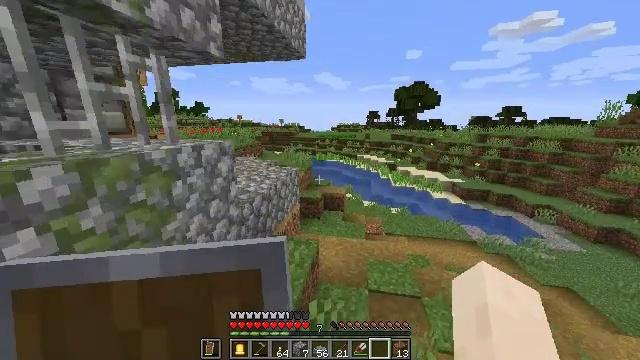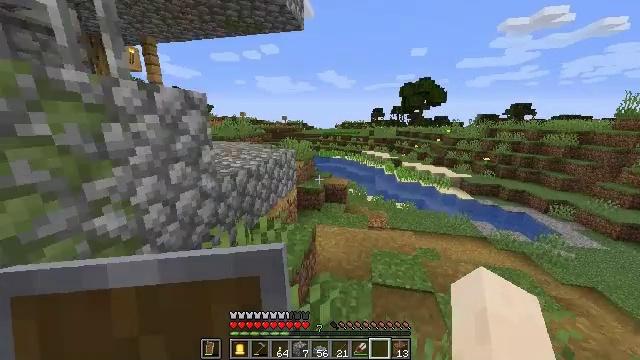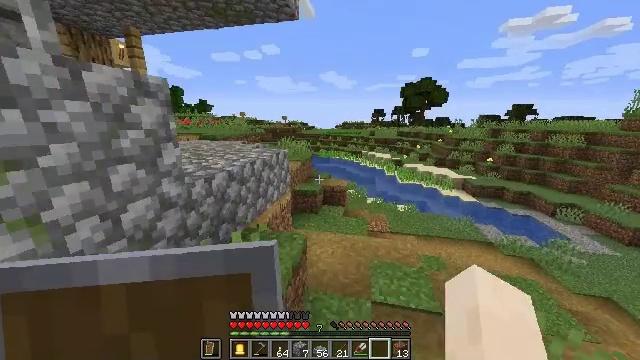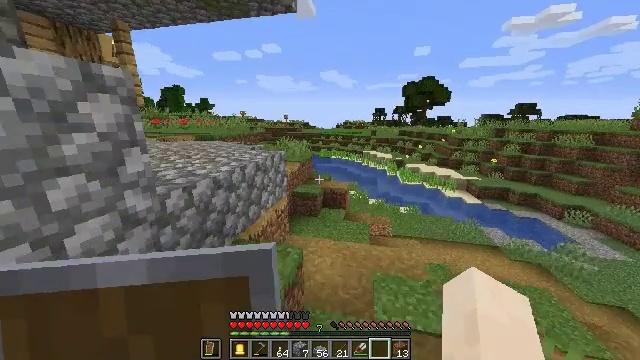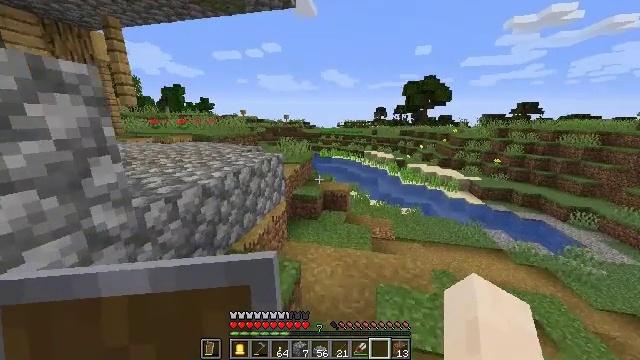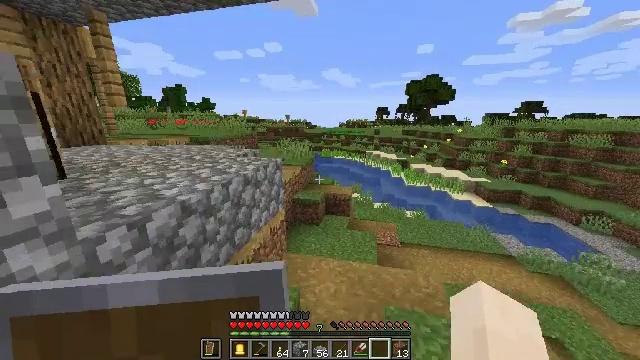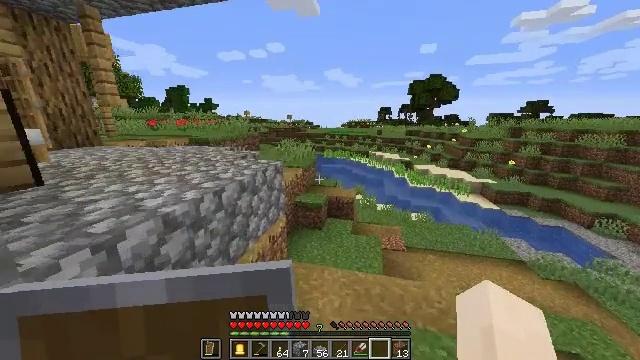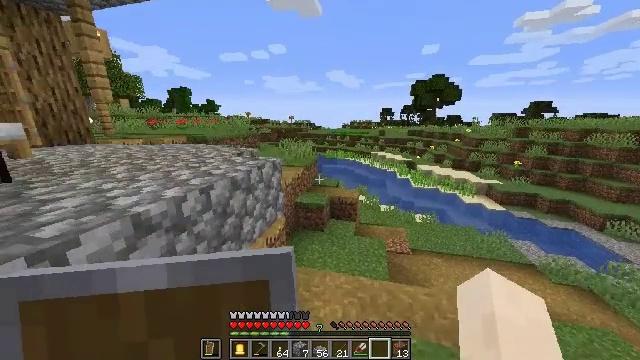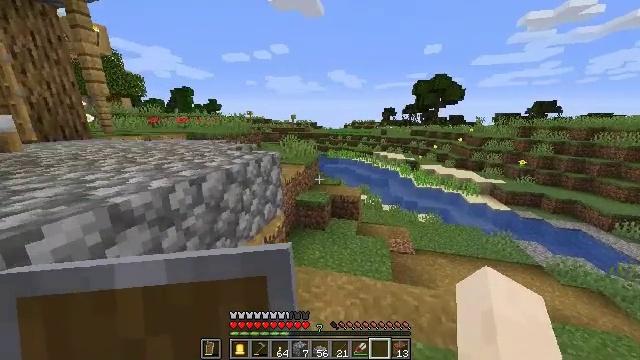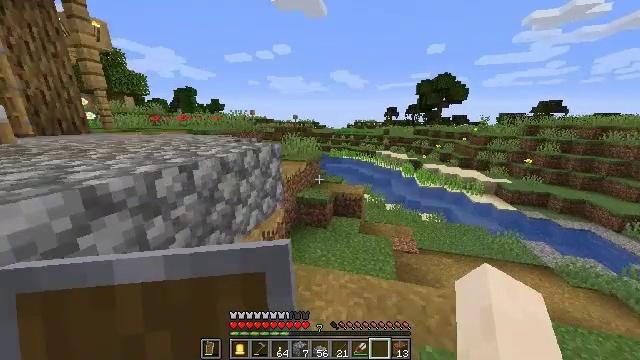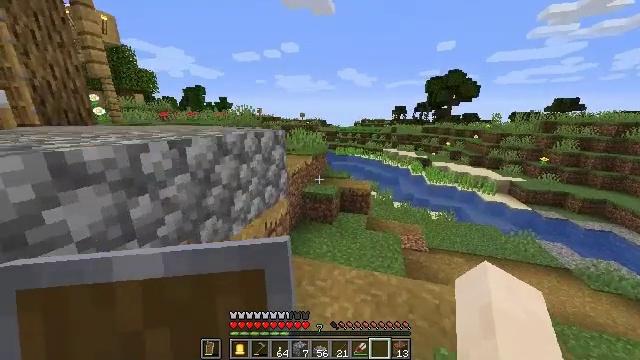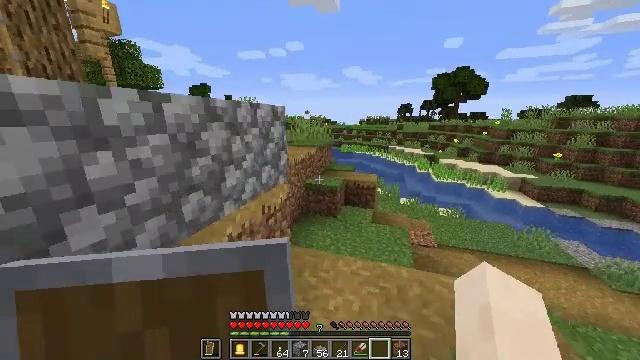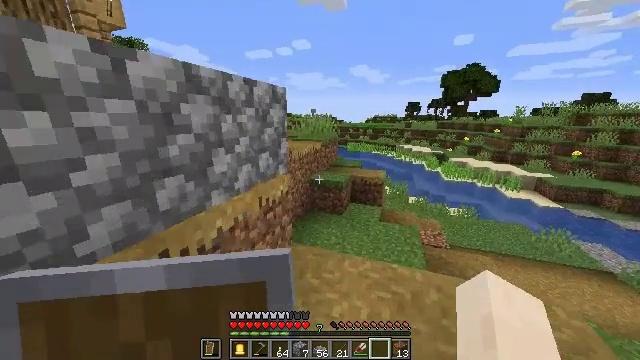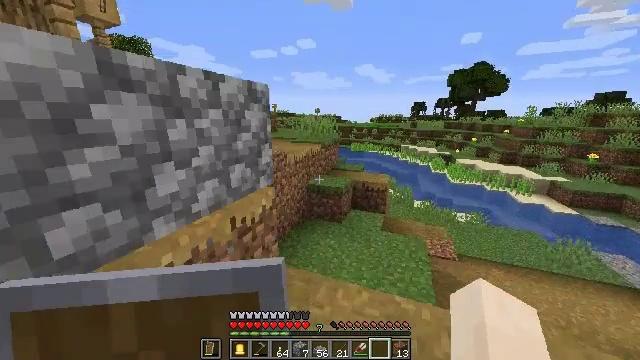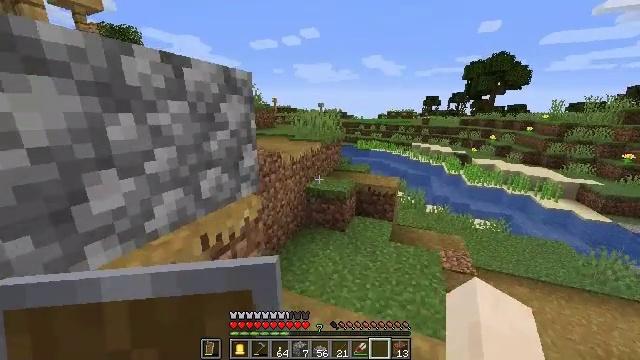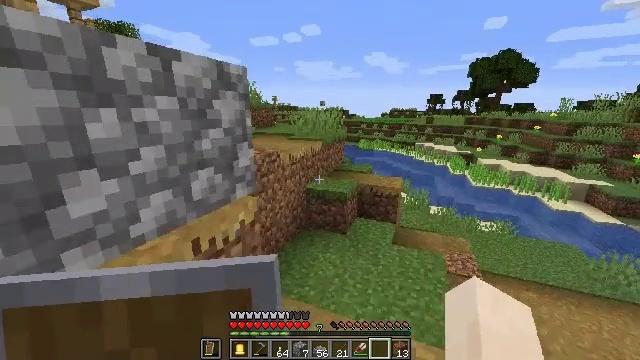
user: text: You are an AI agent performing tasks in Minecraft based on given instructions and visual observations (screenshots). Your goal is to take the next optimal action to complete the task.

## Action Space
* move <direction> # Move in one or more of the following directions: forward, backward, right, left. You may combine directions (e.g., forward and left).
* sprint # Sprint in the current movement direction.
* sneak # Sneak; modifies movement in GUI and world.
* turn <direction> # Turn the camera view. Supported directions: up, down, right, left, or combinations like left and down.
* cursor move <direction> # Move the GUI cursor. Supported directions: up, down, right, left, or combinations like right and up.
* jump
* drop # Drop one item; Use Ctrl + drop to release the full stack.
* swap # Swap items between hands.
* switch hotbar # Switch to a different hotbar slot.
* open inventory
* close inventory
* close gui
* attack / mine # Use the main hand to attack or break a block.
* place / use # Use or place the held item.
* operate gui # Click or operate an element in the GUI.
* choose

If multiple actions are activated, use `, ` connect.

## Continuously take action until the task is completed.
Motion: motion action
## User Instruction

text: Use the crafting grid to craft an iron door.
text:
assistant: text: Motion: move forward, turn left
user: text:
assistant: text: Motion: move forward
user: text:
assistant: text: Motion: move forward
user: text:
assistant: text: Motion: move forward
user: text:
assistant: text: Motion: move forward
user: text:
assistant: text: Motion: move forward
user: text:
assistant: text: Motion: move forward
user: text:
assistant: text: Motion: move forward
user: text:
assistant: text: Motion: move forward
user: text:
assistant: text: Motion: move forward, turn left
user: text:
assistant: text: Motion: move forward, turn left
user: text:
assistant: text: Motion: move forward, turn left
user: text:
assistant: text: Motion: move forward, turn left
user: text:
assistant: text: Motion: move forward
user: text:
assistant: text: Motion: move forward
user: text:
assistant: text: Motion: move forward
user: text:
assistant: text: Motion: move forward
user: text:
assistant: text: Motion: move forward and move right
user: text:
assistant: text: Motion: move forward and move right
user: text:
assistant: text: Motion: move forward and move right
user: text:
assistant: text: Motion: move forward and move right
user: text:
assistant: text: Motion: move forward and move right, turn left
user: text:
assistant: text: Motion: move forward and move right
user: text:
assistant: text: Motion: move forward
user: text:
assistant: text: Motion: move forward
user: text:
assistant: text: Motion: move forward
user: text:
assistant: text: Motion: move forward
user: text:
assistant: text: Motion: move forward
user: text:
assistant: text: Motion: move forward
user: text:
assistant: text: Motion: move forward